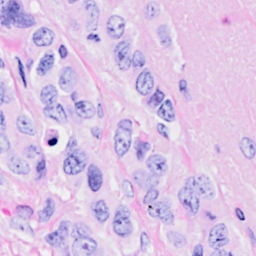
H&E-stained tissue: Breast